Question: >
<URL>
I'd like to have constructor chain in Java. For example, with the first constructor I have a string as a parameter, and call the second constructor as I create an object from the parameter string.
'''
public class IMethodFinder {
public IMethodFinder(String projectName, String methodName,
int numberOfParameters) {
IProject project = ResourcesPlugin.getWorkspace().getRoot().getProject(projectName);
IJavaProject javaProject = JavaCore.create(project);
this(javaProject, methodName, numberOfParameters);
}
public IMethodFinder(IJavaProject javaProject, String methodName,
int numberOfParameters) {
...
}
}
'''
However, I got an error "Constructor call must be the first statement in a constructor" error.

I made a common code that is shared between the two constructors, but I'm not sure this is the only solution to bypass the issue.
'''
public class IMethodFinder {
public IMethodFinder(IJavaProject javaProject, String methodName,
int numberOfParameters) {
dosomething(javaProject, methodName, numberOfParameters);
}
public IMethodFinder(String projectName, String methodName,
int numberOfParameters) {
IProject project = ResourcesPlugin.getWorkspace().getRoot().getProject(projectName);
IJavaProject javaProject = JavaCore.create(project);
dosomething(javaProject, methodName, numberOfParameters);
}
private void dosomething(IJavaProject javaProject, String methodName,
int numberOfParameters)
{
...
}
}
'''
- -
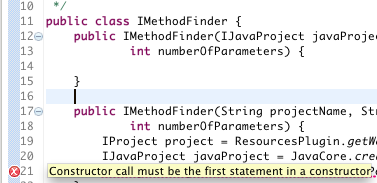
Answer: There is no intrinsic reason why Java could not be extended to allow statements that do not access 'this' before the constructor. However, that would add to the language complexity and obscure the code when used (particularly when you consider the call may be implicit).
Generally you want to keep constructors as simple as possible. 'init()' methods are a bad idea as they prevent the use of 'final'. It appears that the code is accessing a mutable static which is a really bad idea.
For your specific code, you can write:
'''
public IMethodFinder(String projectName, String methodName,
int numberOfParameters) {
this(
JavaCore.create(
ResourcesPlugin.getWorkspace().getRoot().getProject(projectName)
),
methodName,
numberOfParameters
);
}
'''
A more general hack is to call a static method within the call to the constructor:
'''
public class IMethodFinder {
public IMethodFinder(String projectName, String methodName,
int numberOfParameters) {
this(createProject(projectName), methodName, numberOfParameters);
}
public IMethodFinder(IJavaProject javaProject, String methodName,
int numberOfParameters) {
...
}
private static IJavaProject createProject(String projectName) {
IProject project = ResourcesPlugin.getWorkspace().getRoot().getProject(projectName);
IJavaProject javaProject = JavaCore.create(project);
return javaProject;
}
}
'''
In message <URL>.
> Historically, this() or super() must be first in a constructor. This
restriction was never popular, and perceived as arbitrary. There were
a number of subtle reasons, including the verification of
invokespecial, that contributed to this restriction. Over the years,
we've addressed these at the VM level, to the point where it becomes
practical to consider lifting this restriction, not just for records,
but for all constructors.